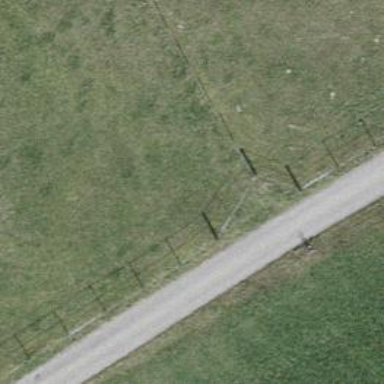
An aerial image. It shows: Gate.